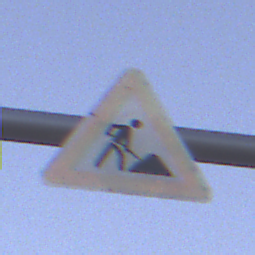
Verkehrszeichen: Arbeitsstelle
Umgebung: Outdoor, Nature
Tageszeit: Dusk
Wetter: Clear
Licht: Natural
Jahreszeit: NotSpecified
Kontrast: LowContrast